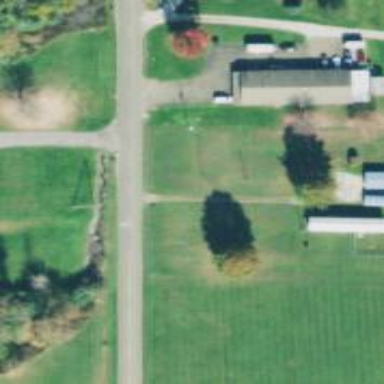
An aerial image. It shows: Driveway leading to service road.